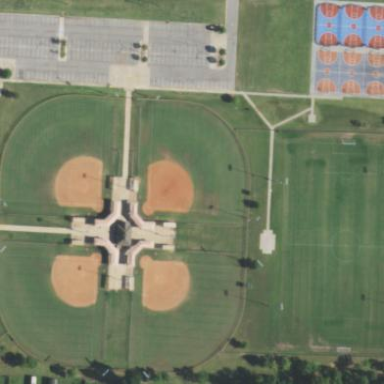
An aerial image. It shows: Baseball pitch for leisure land.